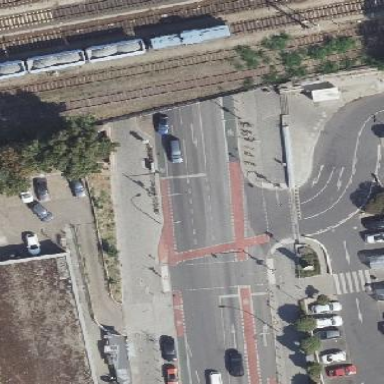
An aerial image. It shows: Junction.